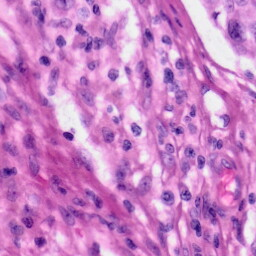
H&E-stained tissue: Skin